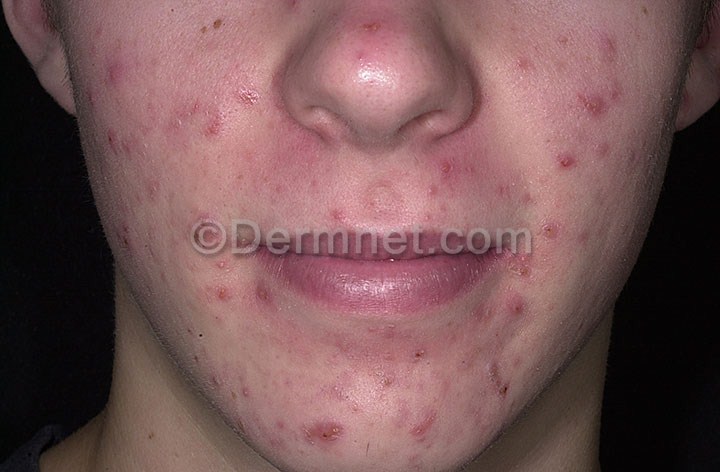
Disease: Acne and Rosacea Photos